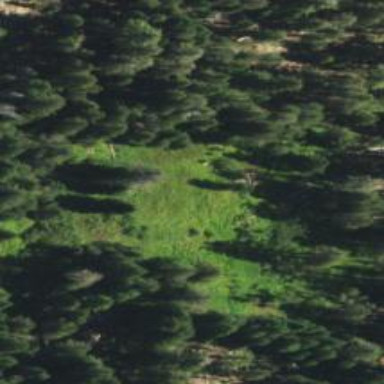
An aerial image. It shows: Wet meadow with grassland vegetation.